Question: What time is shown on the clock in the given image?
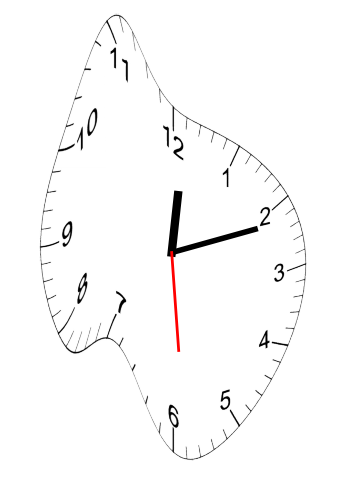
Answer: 12:11:29